Interaction volume radius: 5 \u00c5
Interaction volume height: 25 \u00c5
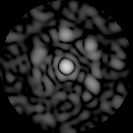
Disorder parameter: 0.6085